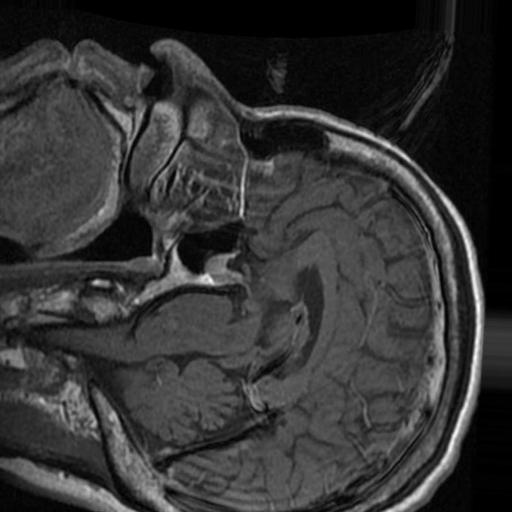
Label: brain_tumor